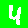
Digit: 4